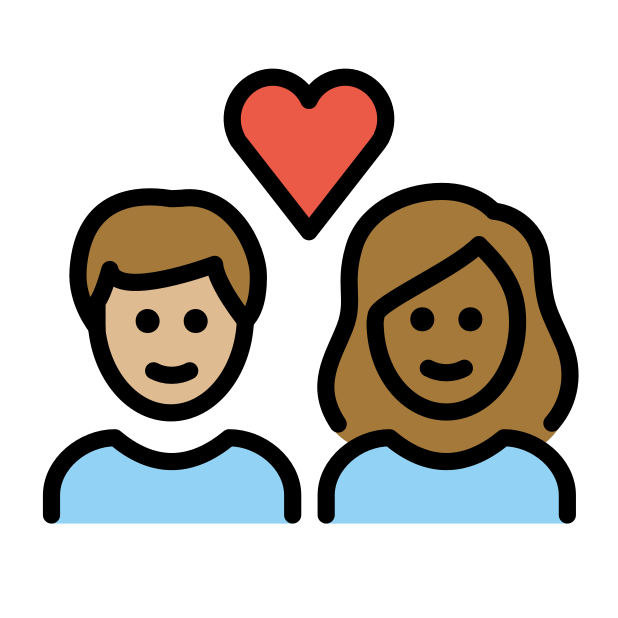
couple with heart: woman, man, medium-light skin tone, medium-dark skin tone